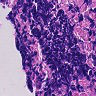
Metastatic tissue present: no